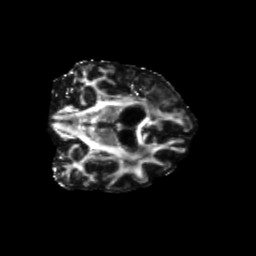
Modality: FA
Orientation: coronal
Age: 79
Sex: female
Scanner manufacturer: siemens
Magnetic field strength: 3 T
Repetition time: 5.25 s
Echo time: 0.08 s